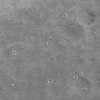
Atmospheric dust classification: not_dusty